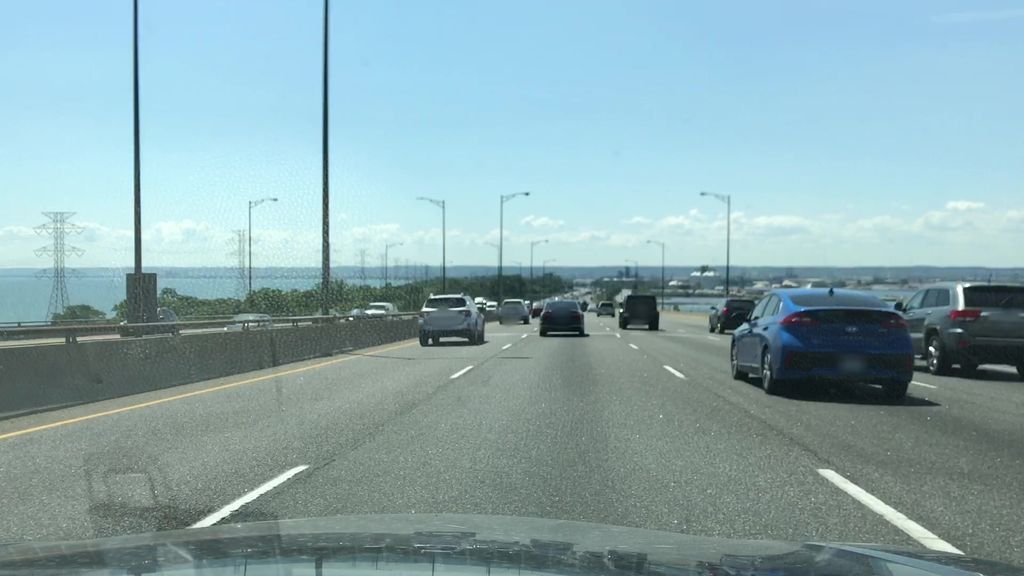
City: hamilton